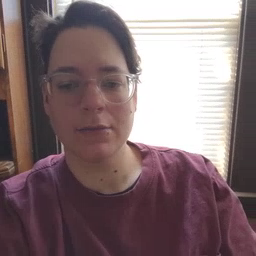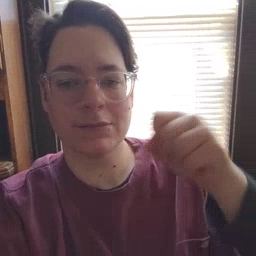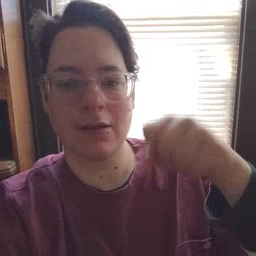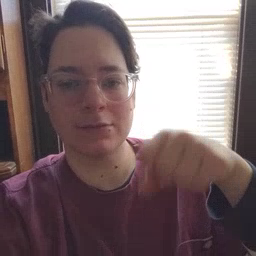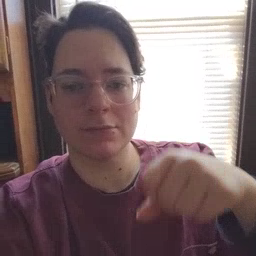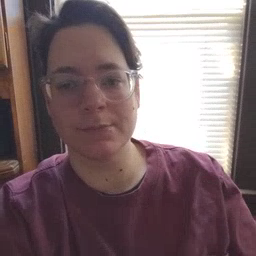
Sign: yes